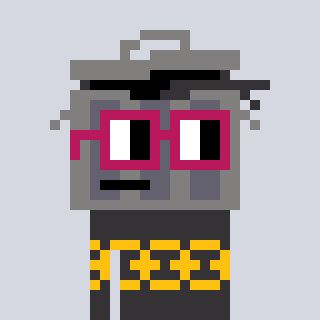
a pixel art character with square dark red glasses, a trashcan-shaped head and a grayscale-colored body on a cool background